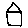
Label: house